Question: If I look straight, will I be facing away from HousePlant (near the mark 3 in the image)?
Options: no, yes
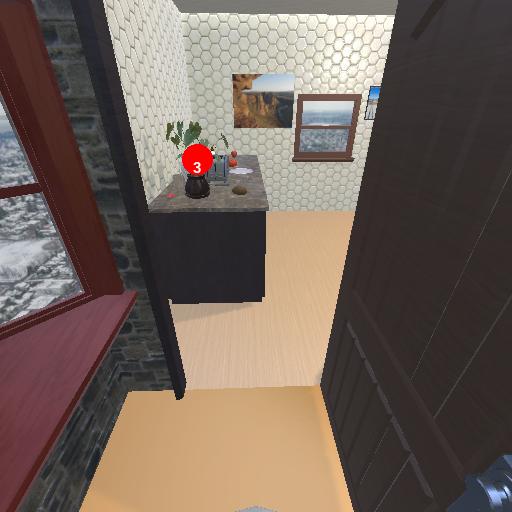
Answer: no